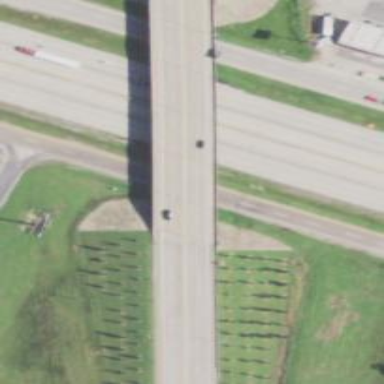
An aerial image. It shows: Beam bridge on secondary road.